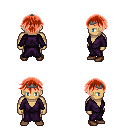
a pixel art fantasy rpg character, male body template, human, tanned skin, purple robe, red pants, red short bangs hairstyle, iron tiara, brown shoes, four views (front, back, left, right), 2x2 character sprite sheet, small pixel art, hard edges, no anti-aliasing